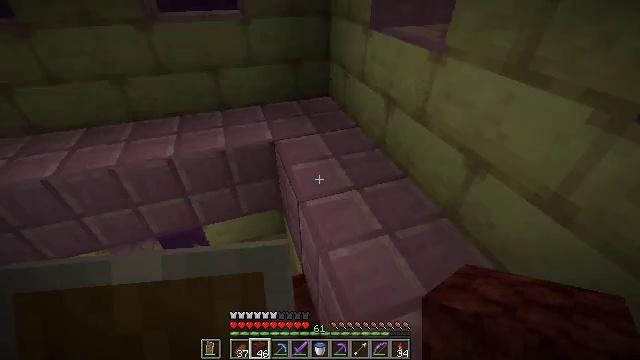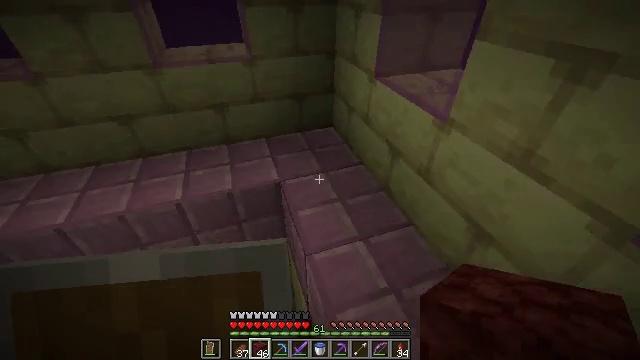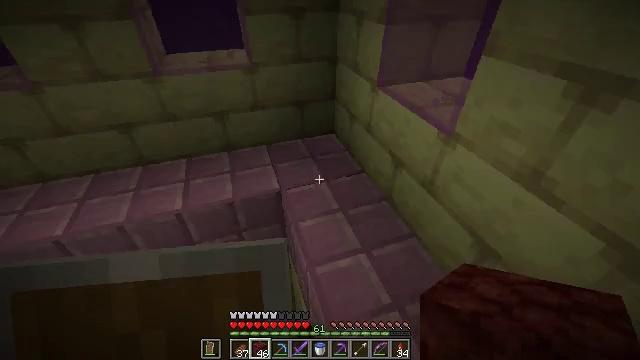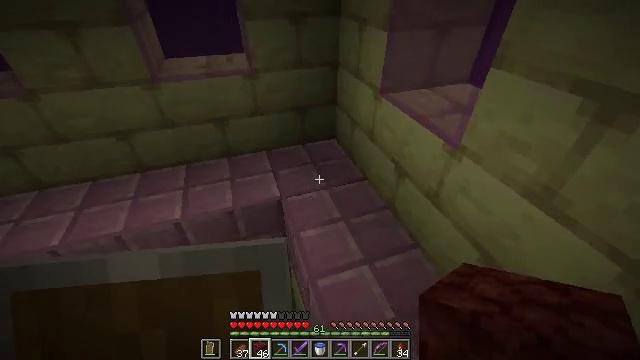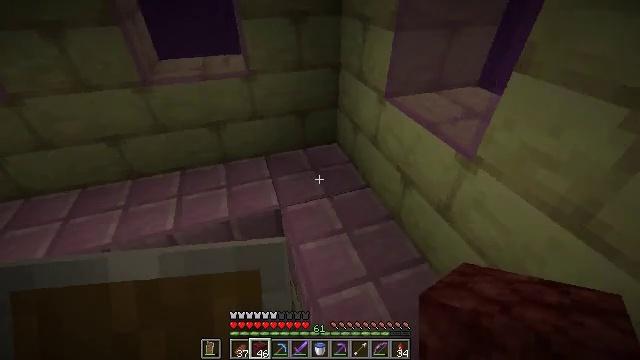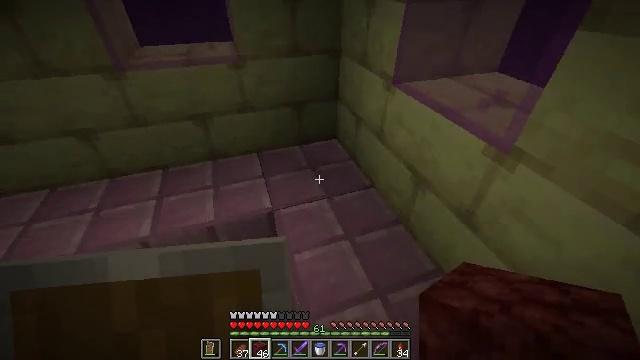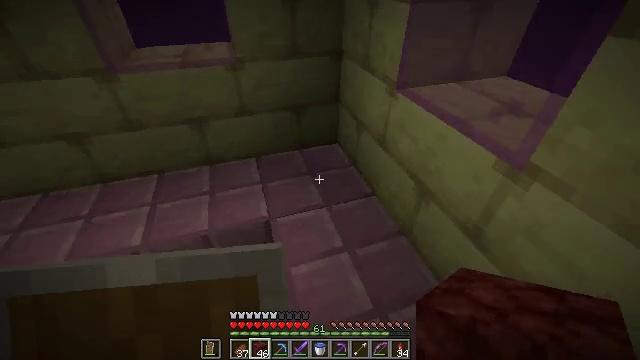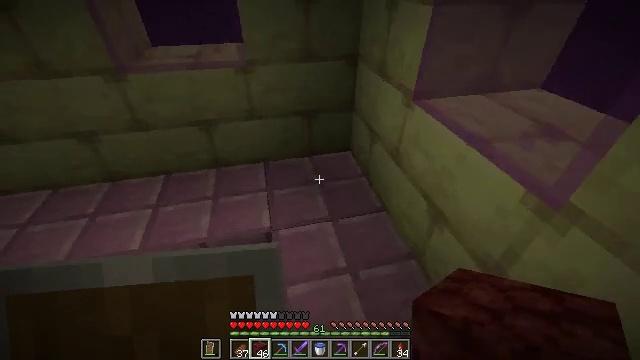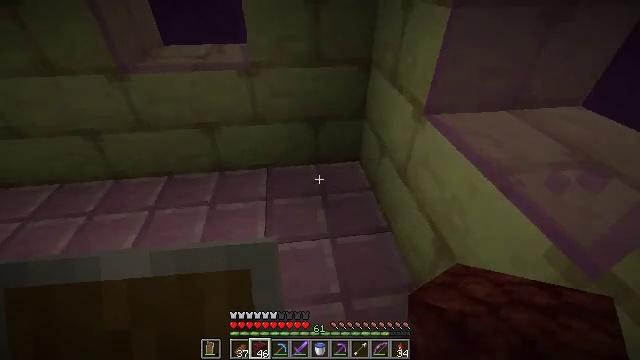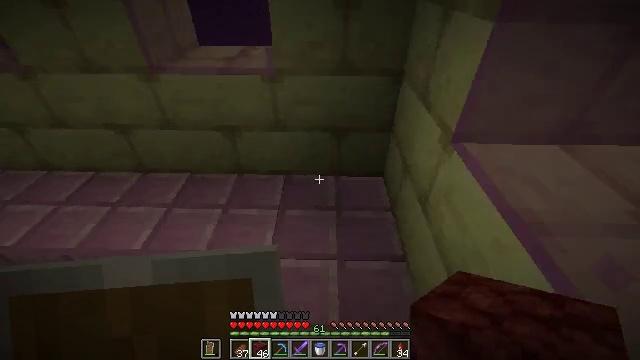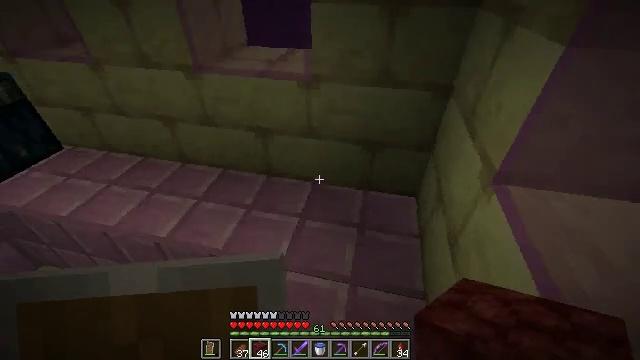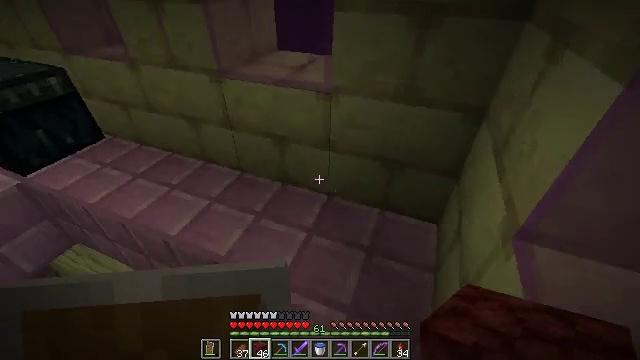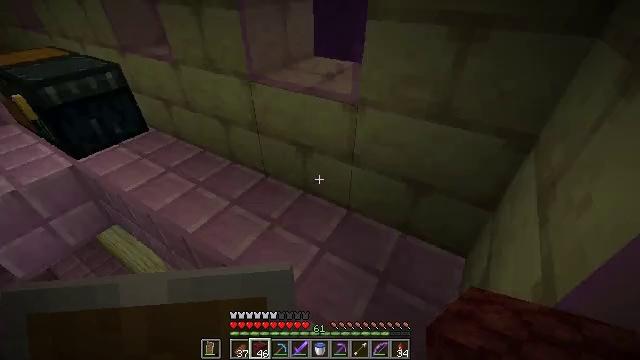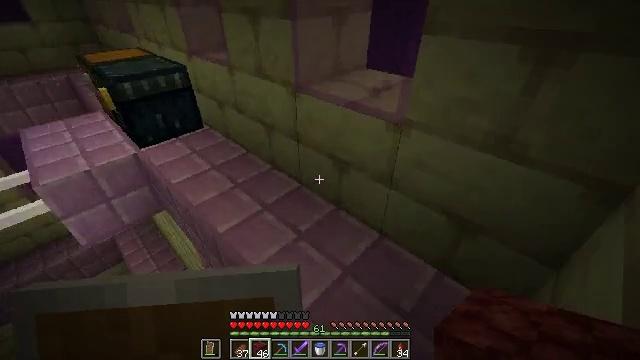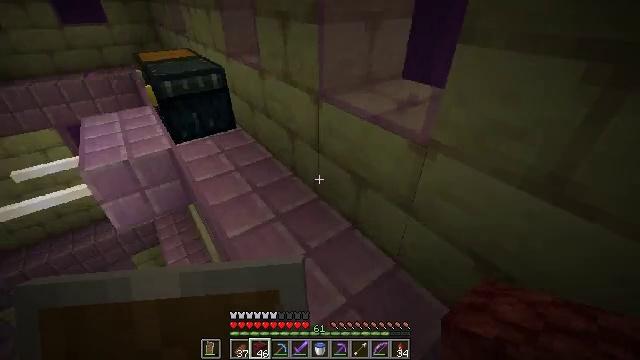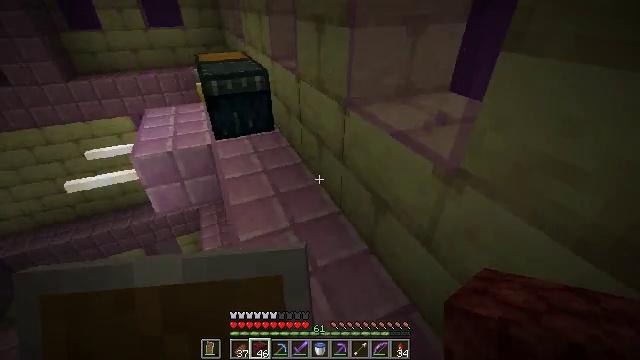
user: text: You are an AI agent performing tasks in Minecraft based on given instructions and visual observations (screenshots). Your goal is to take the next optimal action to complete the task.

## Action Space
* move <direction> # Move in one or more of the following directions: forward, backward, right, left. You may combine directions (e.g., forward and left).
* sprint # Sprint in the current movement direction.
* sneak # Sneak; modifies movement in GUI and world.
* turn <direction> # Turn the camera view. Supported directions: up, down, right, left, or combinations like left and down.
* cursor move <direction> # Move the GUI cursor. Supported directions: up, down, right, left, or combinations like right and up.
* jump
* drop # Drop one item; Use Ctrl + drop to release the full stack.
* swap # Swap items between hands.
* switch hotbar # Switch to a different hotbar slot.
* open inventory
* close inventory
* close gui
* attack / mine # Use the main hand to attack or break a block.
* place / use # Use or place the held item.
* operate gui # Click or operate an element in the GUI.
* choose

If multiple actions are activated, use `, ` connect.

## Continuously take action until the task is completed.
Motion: motion action
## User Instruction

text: Attack the chest to pick it up.
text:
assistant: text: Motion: move forward, jump
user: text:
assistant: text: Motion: move forward, jump
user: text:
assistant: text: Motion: move forward and move right
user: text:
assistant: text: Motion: move forward and move right
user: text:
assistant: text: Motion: move forward and move right
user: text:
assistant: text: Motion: move forward and move right
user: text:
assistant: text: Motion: move forward and move right, turn left
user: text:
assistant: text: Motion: move forward and move right, turn left
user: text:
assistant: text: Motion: move forward and move right, turn left
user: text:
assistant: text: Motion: move forward and move right, turn left
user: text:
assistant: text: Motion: move forward and move right, turn left
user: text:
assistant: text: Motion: move forward and move right, turn left
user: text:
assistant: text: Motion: move forward and move right, turn left and up
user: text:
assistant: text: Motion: move forward and move right, turn left
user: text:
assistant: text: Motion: move forward and move right, turn left and up
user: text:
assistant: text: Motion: move forward and move right, turn left and up
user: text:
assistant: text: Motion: move forward and move right, turn left
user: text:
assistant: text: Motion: move forward and move right
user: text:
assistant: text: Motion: move forward and move right
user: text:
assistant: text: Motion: move forward and move right, turn left
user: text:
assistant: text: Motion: move forward and move right, turn left
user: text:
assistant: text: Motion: move forward and move right, turn left
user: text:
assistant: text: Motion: move forward, turn left and up
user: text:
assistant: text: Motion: move forward, turn left and up
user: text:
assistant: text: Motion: move forward, turn left and up
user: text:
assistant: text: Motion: move forward
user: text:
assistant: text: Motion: move forward
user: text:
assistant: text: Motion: move forward
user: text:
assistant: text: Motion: move forward
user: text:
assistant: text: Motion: move forward